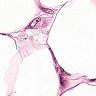
Metastatic tissue present: yes